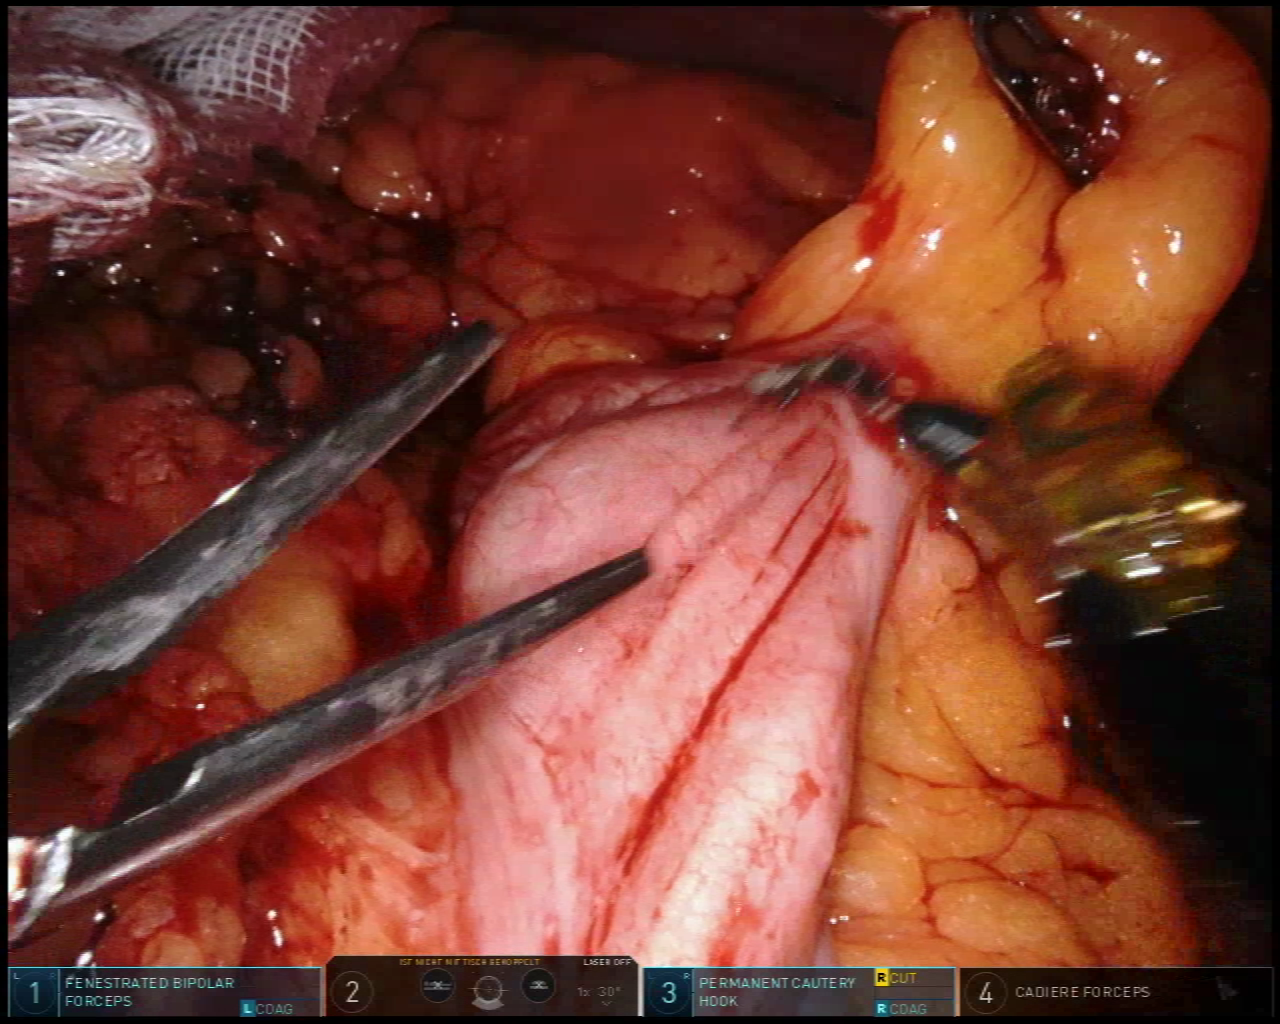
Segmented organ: colon
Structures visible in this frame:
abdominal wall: no
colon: yes
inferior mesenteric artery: no
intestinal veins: no
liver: no
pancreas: no
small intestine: no
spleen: no
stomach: no
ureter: no
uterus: no
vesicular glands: no